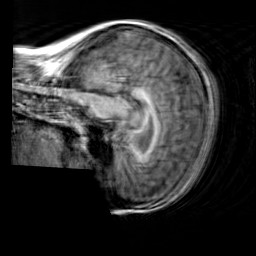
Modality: T1w
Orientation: sagittal
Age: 28
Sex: female
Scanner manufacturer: siemens
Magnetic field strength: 3 T
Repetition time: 2.3 s
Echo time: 0.00303 s